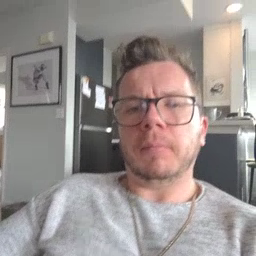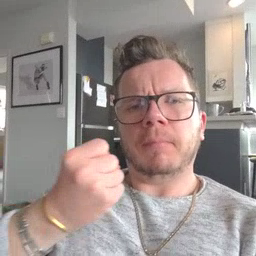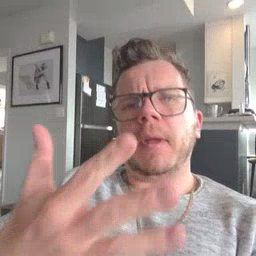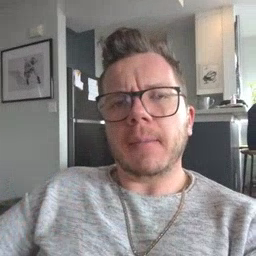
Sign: many